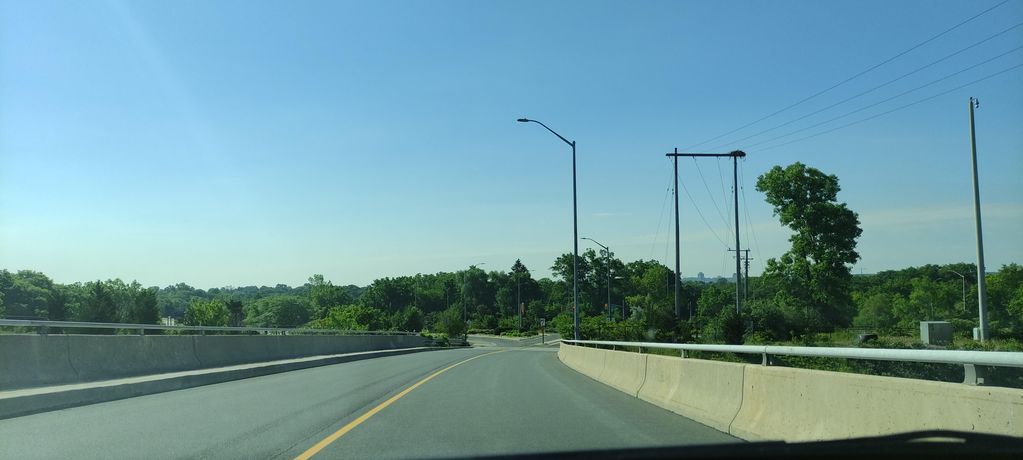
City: hamilton